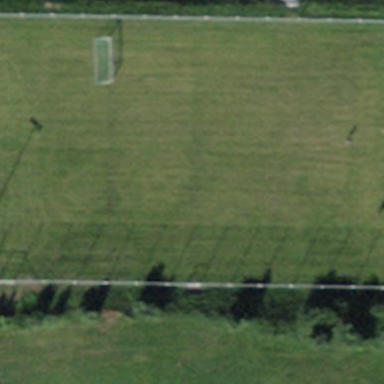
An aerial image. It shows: Soccer pitch designated for leisure and sports activities.